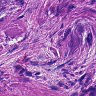
Metastatic tissue present: yes